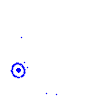
Particle: pion